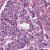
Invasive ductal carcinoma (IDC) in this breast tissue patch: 1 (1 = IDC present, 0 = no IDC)